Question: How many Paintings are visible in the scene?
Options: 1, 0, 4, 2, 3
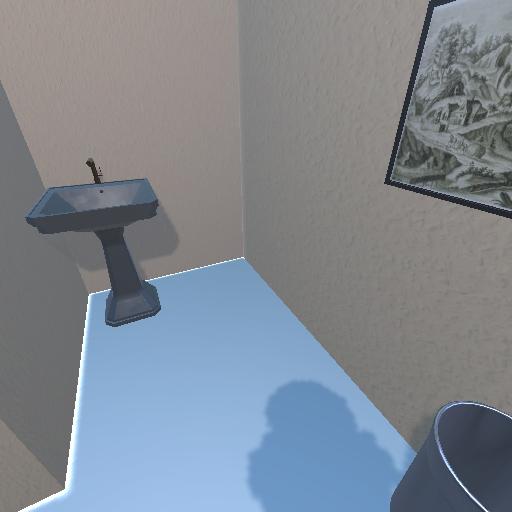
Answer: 1